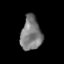
Tissue: skin
Cell type: Epithelial cells
Senescence score: 0.2682
Nuclear area (px): 692
Mean DAPI intensity: 123.562